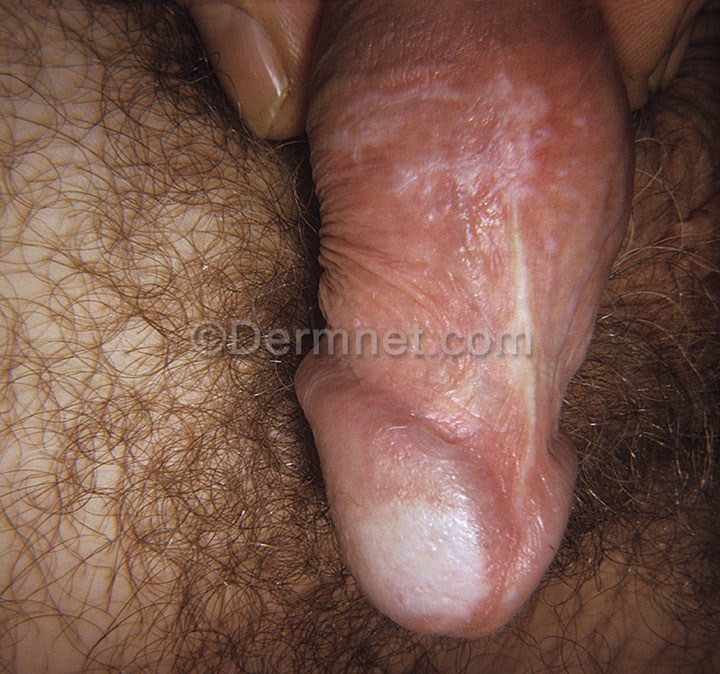
Disease: Psoriasis pictures Lichen Planus and related diseases